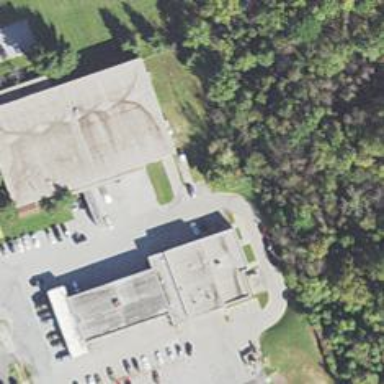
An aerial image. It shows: Part of building.